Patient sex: M
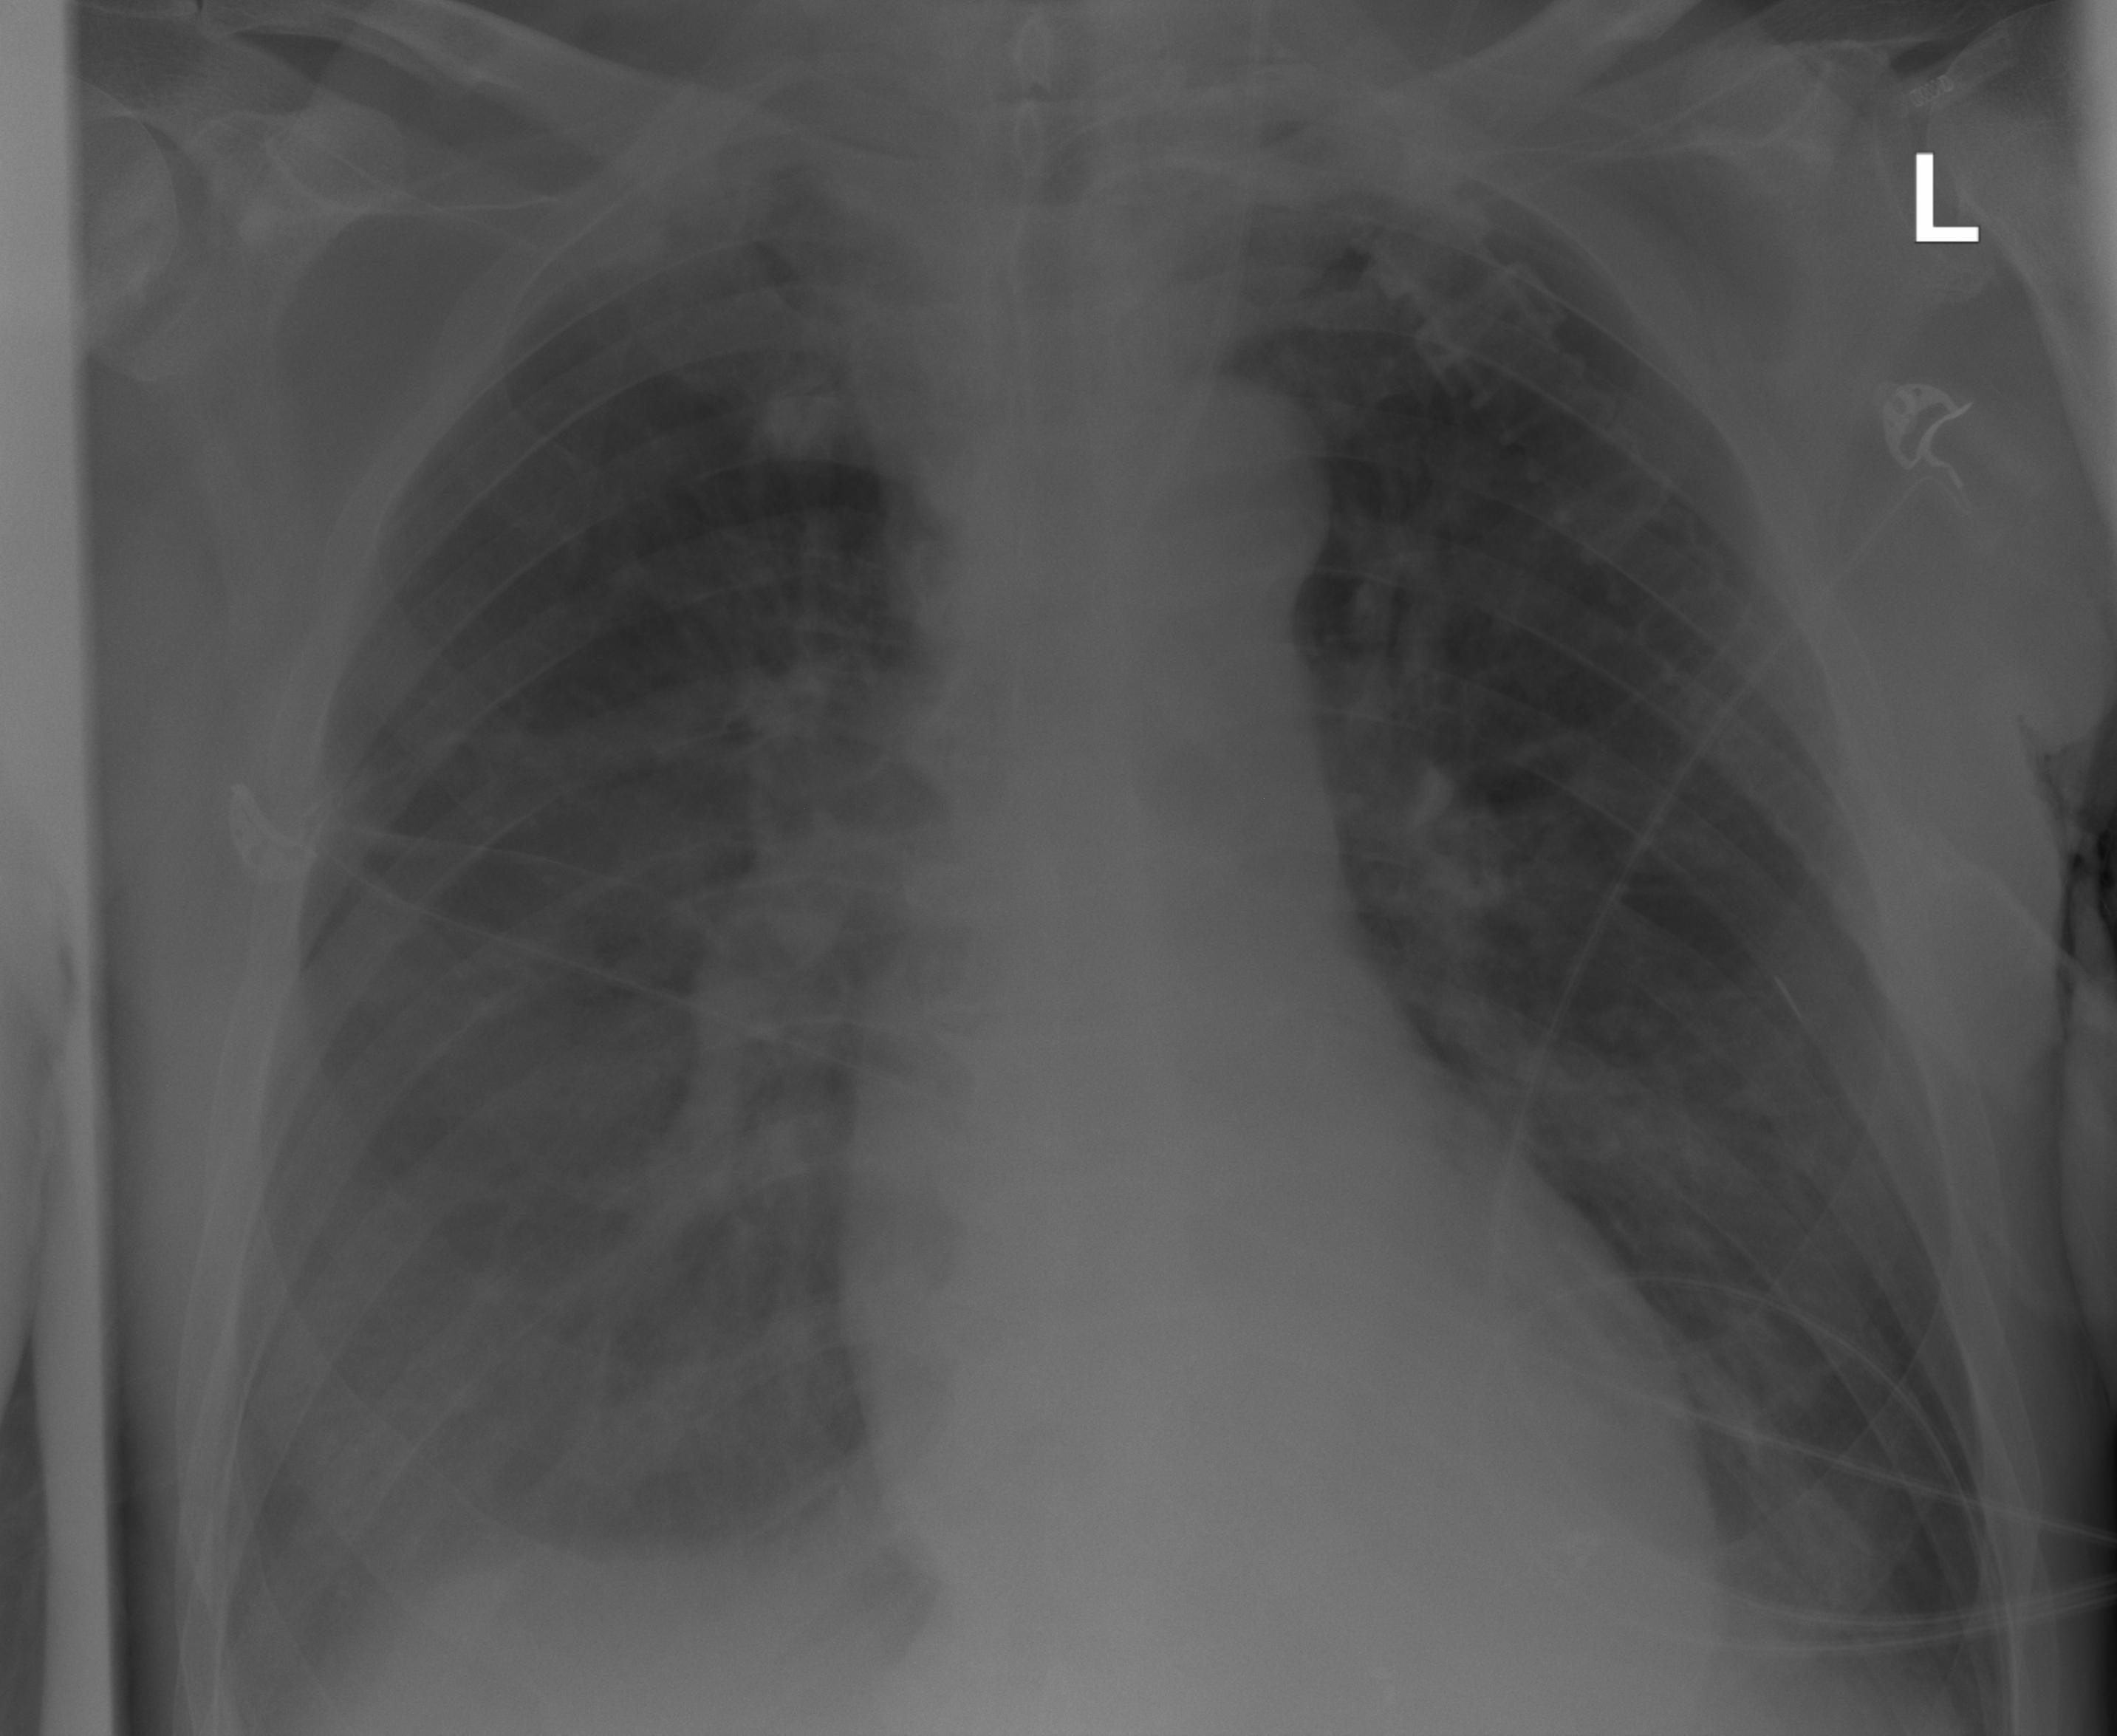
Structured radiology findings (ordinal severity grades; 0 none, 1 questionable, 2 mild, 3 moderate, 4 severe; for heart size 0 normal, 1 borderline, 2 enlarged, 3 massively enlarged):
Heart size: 0
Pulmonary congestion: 0
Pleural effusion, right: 2
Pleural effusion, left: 0
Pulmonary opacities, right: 2
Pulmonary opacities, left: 0
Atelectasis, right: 2
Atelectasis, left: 1